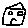
Label: house